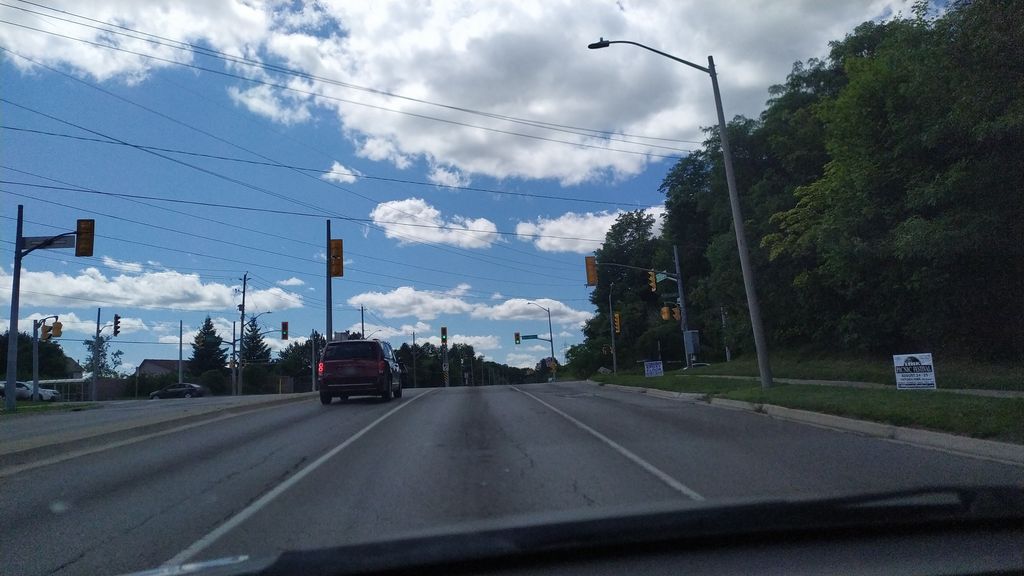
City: kitchener-waterloo